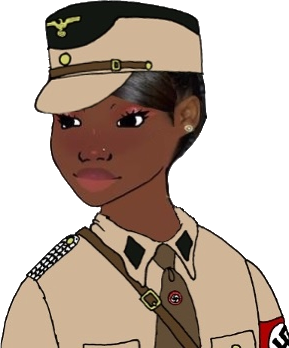
Label: 5_Blackjak